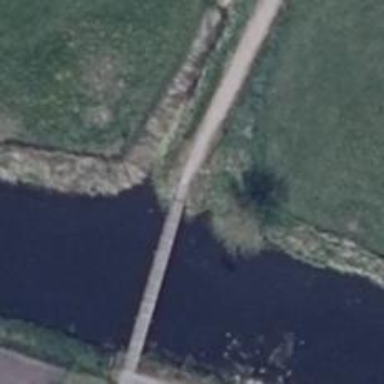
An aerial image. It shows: Path on bridge.